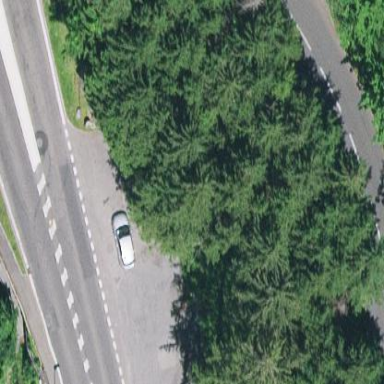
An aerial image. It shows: Parking area with asphalt surface located at rest area.